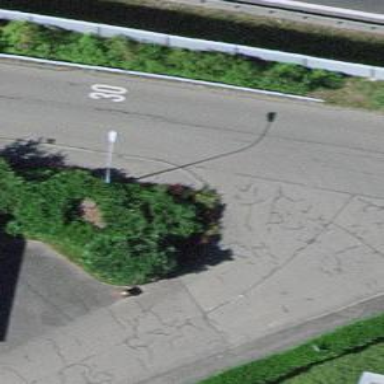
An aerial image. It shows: Kerb barrier.